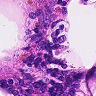
Metastatic tissue present: no